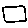
Label: square